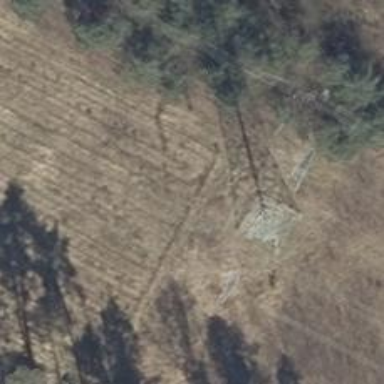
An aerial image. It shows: Power tower.